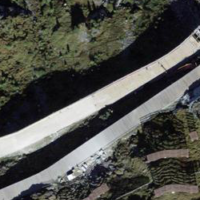
EUNIS habitat code: 26
Species observed at this site:
Erebia tyndarus